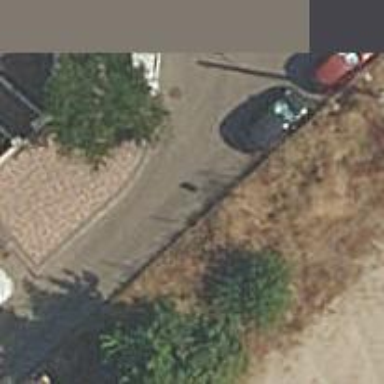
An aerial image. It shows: Residential road with asphalt surface. There is sidewalk on the left side.